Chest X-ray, PA view. Patient: 17 years old, sex M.
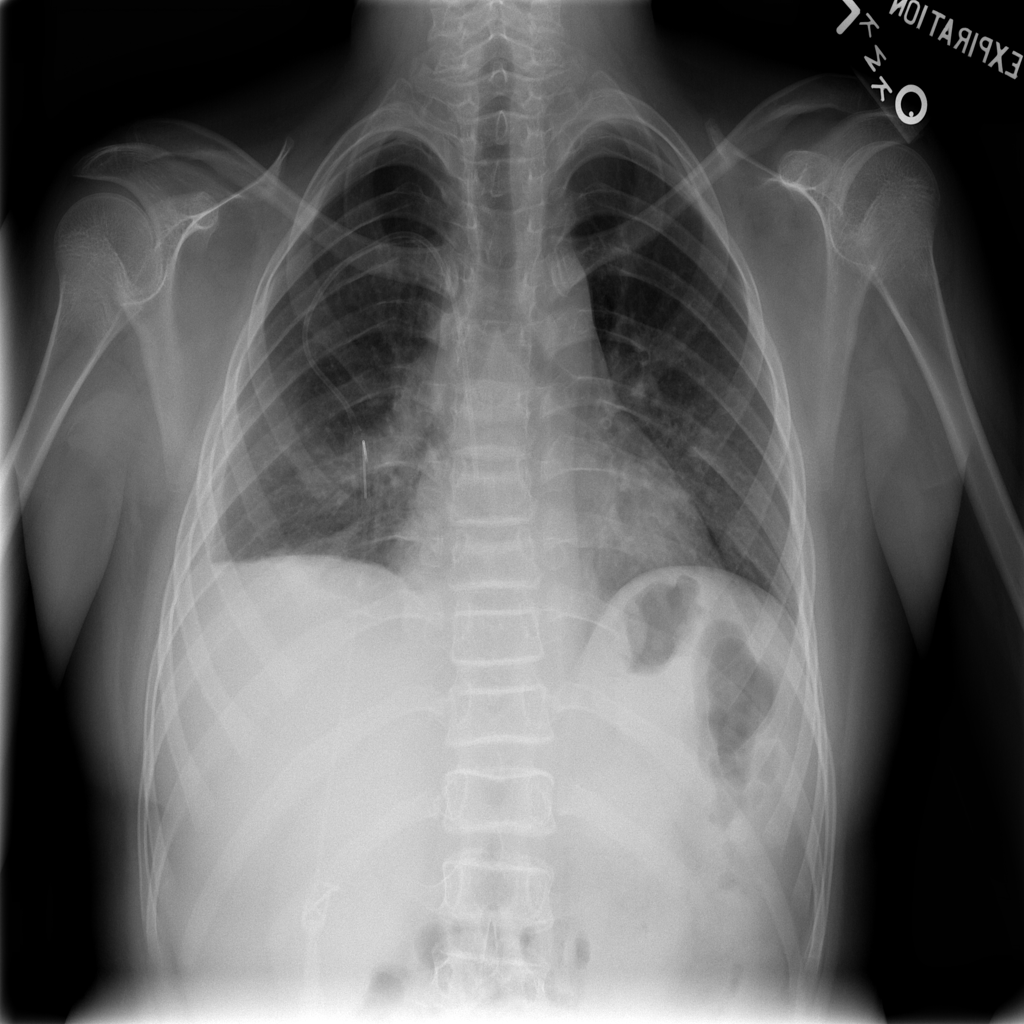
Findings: No Finding